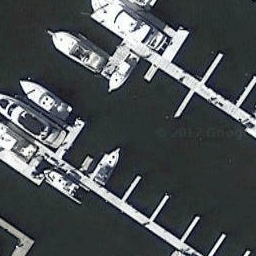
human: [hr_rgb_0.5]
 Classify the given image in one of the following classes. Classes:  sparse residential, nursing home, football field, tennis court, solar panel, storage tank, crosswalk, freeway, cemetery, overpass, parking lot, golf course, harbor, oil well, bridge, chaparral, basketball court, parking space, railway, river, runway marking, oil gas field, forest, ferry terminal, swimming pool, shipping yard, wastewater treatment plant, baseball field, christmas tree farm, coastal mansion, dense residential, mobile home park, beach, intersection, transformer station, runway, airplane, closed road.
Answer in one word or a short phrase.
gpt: harbor